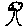
Label: tree